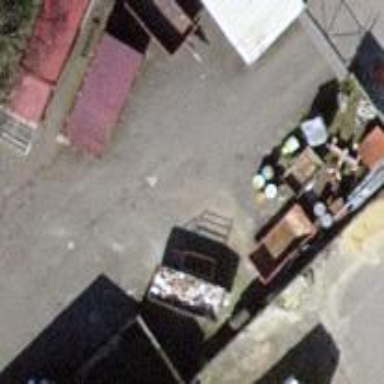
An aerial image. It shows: Recycling centre providing amenities for recycling.